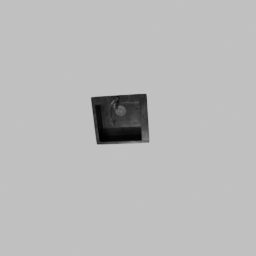
Label: appliances